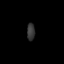
Tissue: prostate
Cell type: T cells
Senescence score: 0.3562
Nuclear area (px): 136
Mean DAPI intensity: 52.735